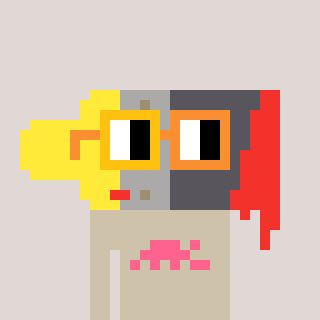
a pixel art character with square yellow and orange glasses, a paintbrush-shaped head and a bege-colored body on a warm background